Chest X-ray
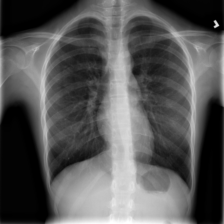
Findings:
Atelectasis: negative
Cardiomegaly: negative
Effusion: negative
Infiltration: negative
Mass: negative
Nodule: negative
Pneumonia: negative
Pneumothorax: negative
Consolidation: negative
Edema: negative
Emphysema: negative
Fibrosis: negative
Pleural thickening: negative
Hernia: negative